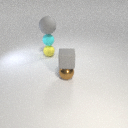
small cyan rubber sphere above small yellow rubber sphere